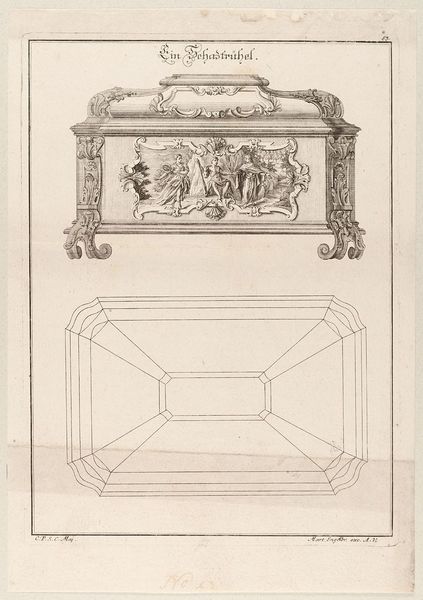
Titel: Grund- und Aufriss einer Schatztruhe
Künstler: Martin Engelbrecht
Standort: Hamburg
Institution: Museum für Kunst und Gewerbe Hamburg
Schlagwörter: zeichnung, barock, ansicht, grafik, graphik, fotografie, photographie, truhe, deckel, druck, druckgraphik, druckgrafik, stich, kiste, kasten, kunstgewerbe, laubwerk, blattwerk, schatulle, kupferstich, kunsthandwerk, kästchen, schatztruhe, bandelwerk, reproduktionen, industriedesign, druckerzeugnisse, ornamentstich, vorlageblätter, geldtruhe, sparbüchse, ein fehastrübel